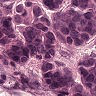
Metastatic tissue present: yes